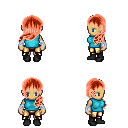
a pixel art fantasy rpg character, female body template, human, tanned skin, teal sleeveless shirt, gold greaves, red left-swept hairstyle, white cloth bandages, black shoes, four views (front, back, left, right), 2x2 character sprite sheet, small pixel art, hard edges, no anti-aliasing